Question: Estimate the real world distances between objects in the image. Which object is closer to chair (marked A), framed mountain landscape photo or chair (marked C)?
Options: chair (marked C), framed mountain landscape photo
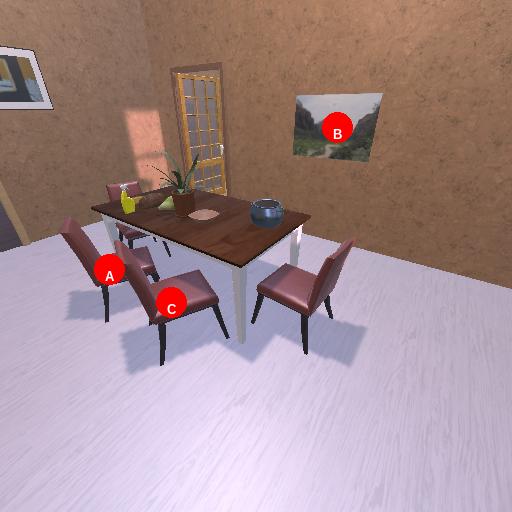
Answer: chair (marked C)